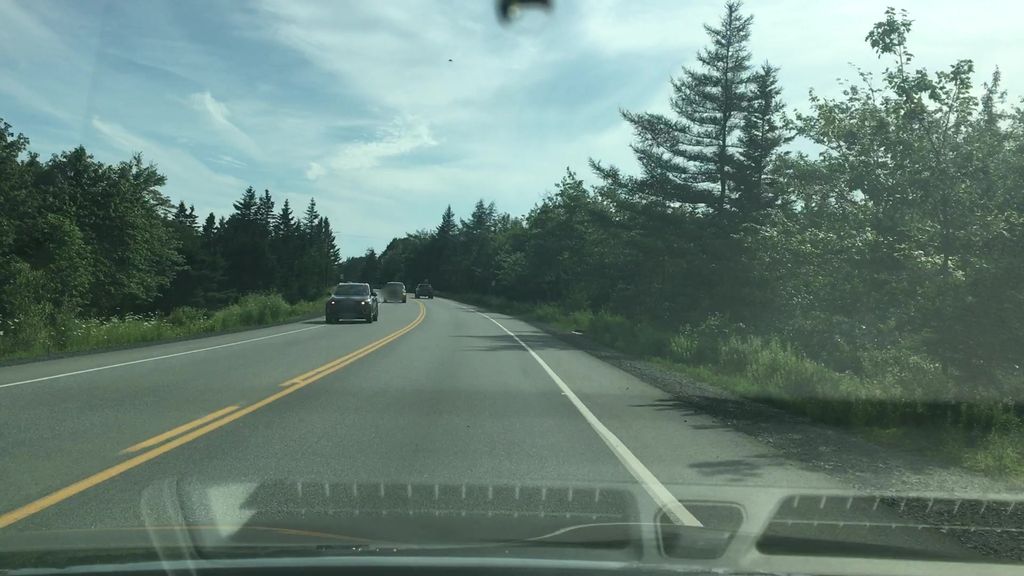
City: halifax